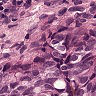
Metastatic tissue present: yes